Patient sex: F
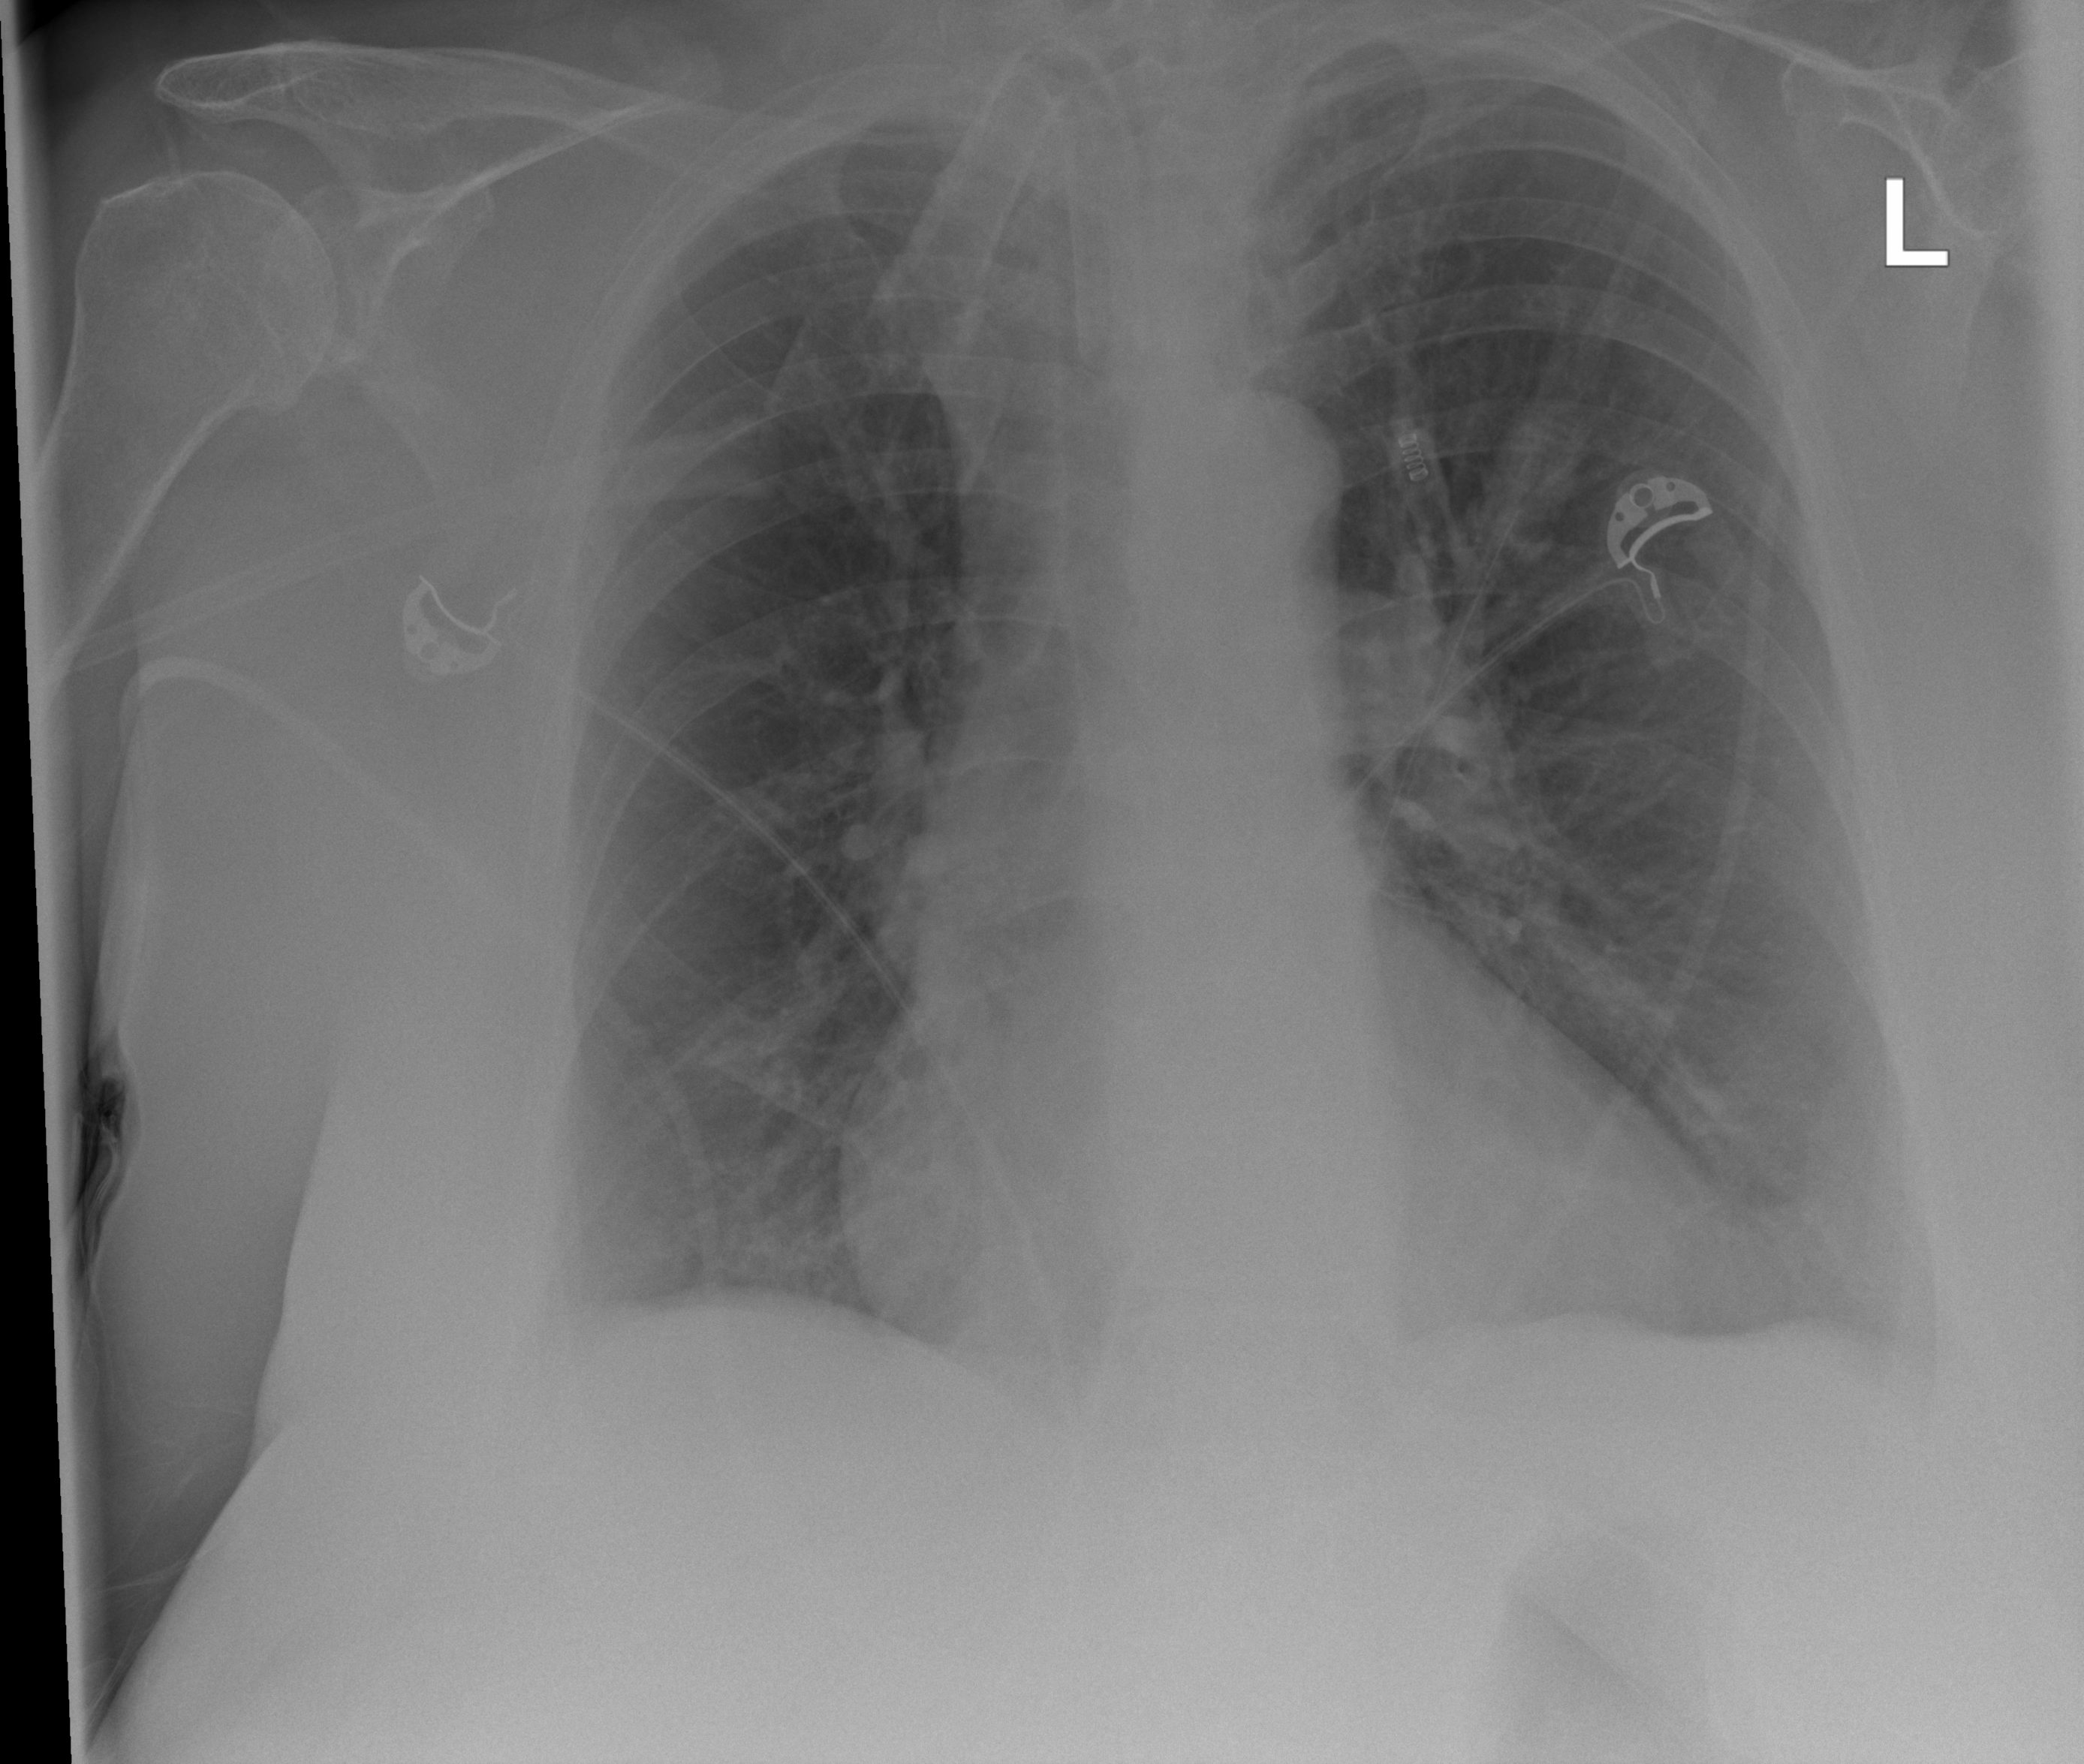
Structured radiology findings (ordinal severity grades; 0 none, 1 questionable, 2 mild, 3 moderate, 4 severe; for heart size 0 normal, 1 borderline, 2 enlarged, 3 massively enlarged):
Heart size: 2
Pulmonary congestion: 2
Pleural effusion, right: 2
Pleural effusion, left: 2
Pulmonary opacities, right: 0
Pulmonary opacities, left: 0
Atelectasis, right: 2
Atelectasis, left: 2